Question: I have toolbar where a have a menu. In that menu I have lots of options, one of them, when is pressed open an alertDialog with a 'RadioButtonGroup' (with a 'setSingleChoiceItems') where the user can choose a property. After user choose the property and clicks on OK button of that 'AlertDialog' I return to my 'Activity' which was in background.
The problem is that after user choose the property in 'alertDialog' and clicks in OK button (alertDialog disappears as normal) the textViews of my activity (that which is on the background) should change (according to the property chosen by user) and they are not changing.
All my activities (that can run in background while the user choose the property in alertdialog) extends an activity I have with the all events of Toolbar (including choose that property, share app, etc). I mean I have an activity for all things relate to toolbar menu. Every time user choose a different property I save it in database for then I could read it.
How can I do for when user choose a value of that property, the texviews of my background activity change? (I thought with the 'onResume' it was easy to do, but it doesn't work.). Thanks
Please check if the screenshot helps you to understand my problem.In red what I want to change.

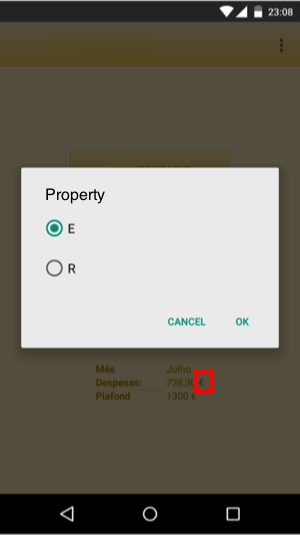
Answer: I don't think a dialog changes the activity stack, meaning onPause/onResume are not called.
As @sahu commented you can determine that your dialog closed in the positive/negative buttons:
'''
AlertDialog.Builder builder = new AlertDialog.Builder(this);
builder.setMessage("Do it?")
.setPositiveButton("Yes", new DialogInterface.OnClickListener()
{
public void onClick(DialogInterface dialog, int id)
{
dialog.dismiss();
// change your textviews
}
})
.setNegativeButton("No", new DialogInterface.OnClickListener()
{
public void onClick(DialogInterface dialog, int id)
{
dialog.dismiss();
// cancel pressed, probably don't need to do anything
}
});
builder.create().show();
}
'''
If your dialog code is in a different class you will need to add an interface to communicate from the toolbar back to your activity. This is not much different than fragment to activity communication:
<URL>
In your toolbar you will need to define an interface that your activity can call.
'''
public class MyToolbar extends Toolbar {
OnInfoChangedListener mCallback;
// Don't forget to call this from your activity to setup the listener
public setOnInfoChangedListener(OnInfoChangedListener callback) {
mCallback = callback;
}
// Container Activity must implement this interface
public interface OnInfoChangedListener {
// you can add arguments here as needed
public void onInfoChanged();
}
...
}
'''
Then in your setPositive button tell your activity that the info changed:
'''
.setPositiveButton("Yes", new DialogInterface.OnClickListener()
{
public void onClick(DialogInterface dialog, int id)
{
dialog.dismiss();
if (mCallback != null) mCallback.onInfoChanged();
// change your textviews
}
})
'''
Then in your activity:
'''
public static class MainActivity extends Activity
implements OnInfoChangedListener {
...
@Override
public void onCreate(bundle) {
super.onCreate(bundle);
Toolbar toolbar = // get the toolbar;
toolbar.setOnInfoChangedListener(this); // set myself as listener
}
public void onInfoChanged() {
// The user selected something from your toolbar
// update your views
}
}
'''
You can define your interface to pass whatever you want from your toolbar into your activity, this is just a simple 'hey something changed notification'.